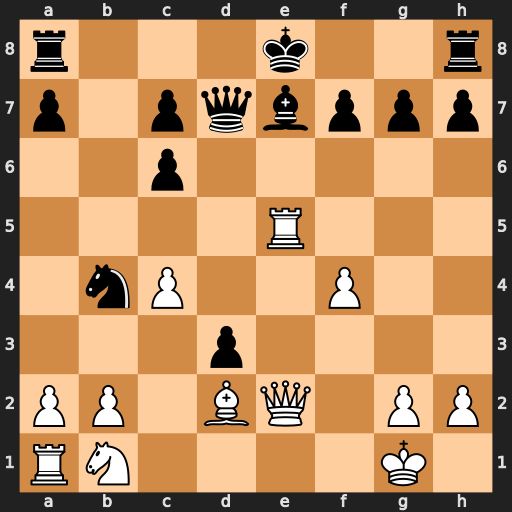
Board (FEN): r3k2r/p1pqbppp/2p5/4R3/1nP2P2/3p4/PP1BQ1PP/RN4K1
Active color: w
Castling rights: kq
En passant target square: -
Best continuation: Rxe7+ Qxe7 Qxe7+ Kxe7 Bxb4+